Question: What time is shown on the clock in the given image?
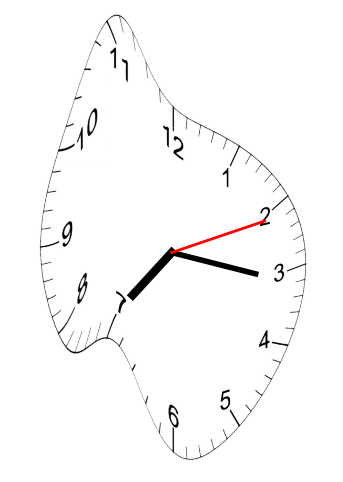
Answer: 07:16:11